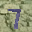
Label: 7